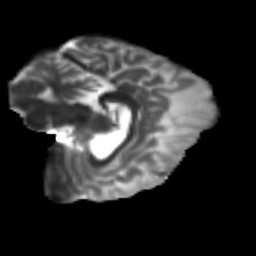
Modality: T2w
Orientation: sagittal
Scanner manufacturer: siemens
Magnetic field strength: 3 T
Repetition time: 9.2 s
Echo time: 0.084 s